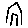
Label: house